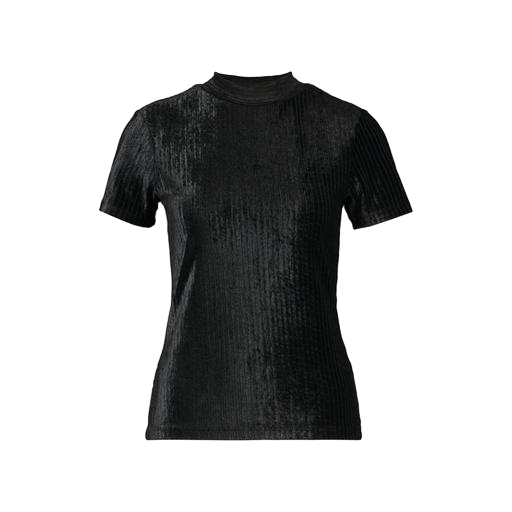
short-sleeve top only macy, high-neck ribbed-jersey t-shirt, black ribbed t-shirt, white background